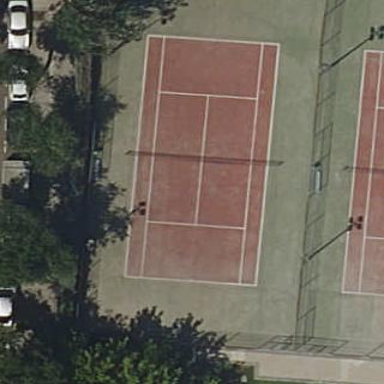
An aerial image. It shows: Concrete tennis court on leisure land pitch.